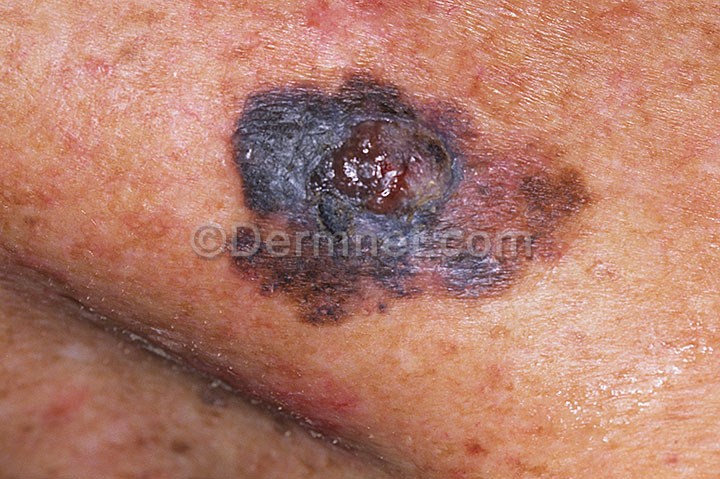
Disease: Melanoma Skin Cancer Nevi and Moles